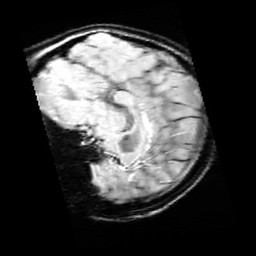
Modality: SWI
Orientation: sagittal
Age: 11
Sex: female
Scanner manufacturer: siemens
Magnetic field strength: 3 T
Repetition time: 0.027 s
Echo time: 0.02 s